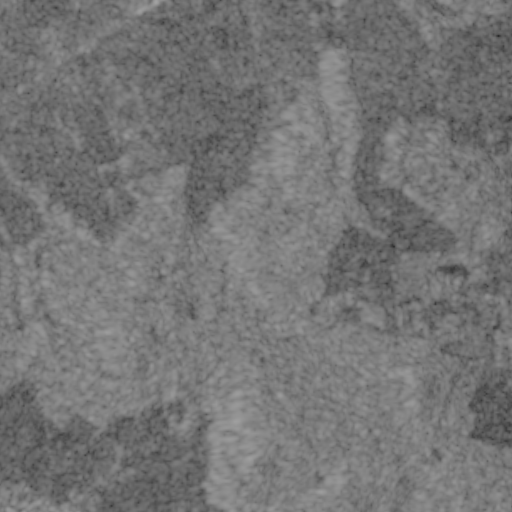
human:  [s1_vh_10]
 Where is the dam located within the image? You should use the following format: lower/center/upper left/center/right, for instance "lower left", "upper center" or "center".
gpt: The dam is located in the center right of the image.
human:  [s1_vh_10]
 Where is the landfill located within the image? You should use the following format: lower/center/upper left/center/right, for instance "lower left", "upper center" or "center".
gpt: The landfill is located in the upper right of the image.
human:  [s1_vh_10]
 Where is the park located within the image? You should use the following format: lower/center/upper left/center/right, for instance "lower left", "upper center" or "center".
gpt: The park is located in the center right of the image.
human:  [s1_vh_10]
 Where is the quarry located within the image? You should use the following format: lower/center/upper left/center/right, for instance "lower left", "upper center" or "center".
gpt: The quarry is located in the lower right of the image.
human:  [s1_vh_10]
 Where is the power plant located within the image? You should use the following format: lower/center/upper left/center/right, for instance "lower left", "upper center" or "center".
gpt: There is no power plant in the image.

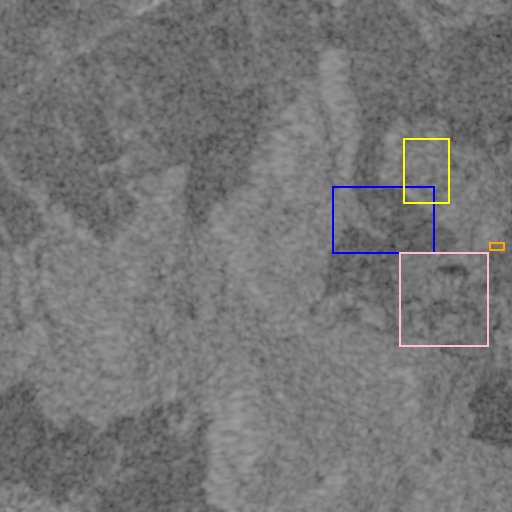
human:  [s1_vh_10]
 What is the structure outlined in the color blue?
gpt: The structure outlined in blue is a crop field.
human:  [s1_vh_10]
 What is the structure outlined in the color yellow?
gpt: The structure outlined in yellow is a landfill.
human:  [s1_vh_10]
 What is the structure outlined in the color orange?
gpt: The structure outlined in orange is a park.
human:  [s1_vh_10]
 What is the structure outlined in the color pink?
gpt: The structure outlined in pink is a quarry.
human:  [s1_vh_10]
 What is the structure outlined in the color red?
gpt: There is no red outline.